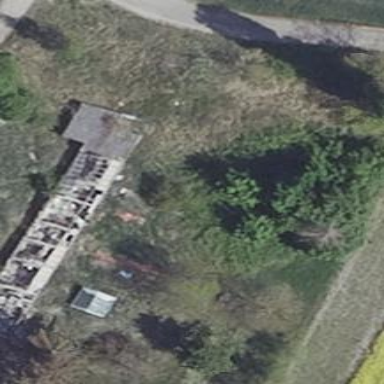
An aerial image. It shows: Shed.